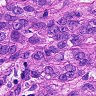
Metastatic tissue present: yes